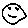
Label: smiley face